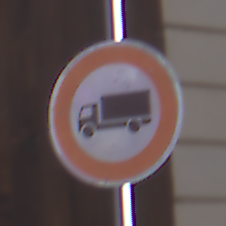
Verkehrszeichen: VerbotFuerKraftfahrzeugeUeberDreiKommaFuenfTonnen
Umgebung: Outdoor, Urban
Tageszeit: MorningAfternoon
Wetter: PartlyCloudy
Licht: Natural
Jahreszeit: NotSpecified
Kontrast: MediumContrast